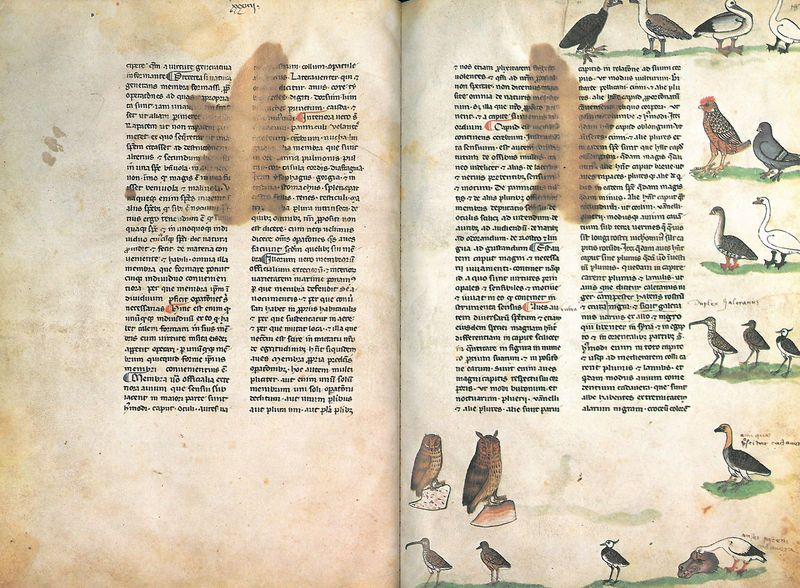
Titel: Falkenbuch Friedrichs des II.; De arte venandi cum avibus
Institution: Rom, Biblioteca Vaticana
Schlagwörter: tiere, taube, vögel, schrift, bilder, ente, gans, schwan, vergilbt, enten, buch, tauben, text, fleck, flecken, seiten, mittelalter, eule, latein, storch, uhu, biologie, lexikon, eulen, bachstelze, fredericus rex, orthinologie, vogelkunde, wiedehopf, kiebitz